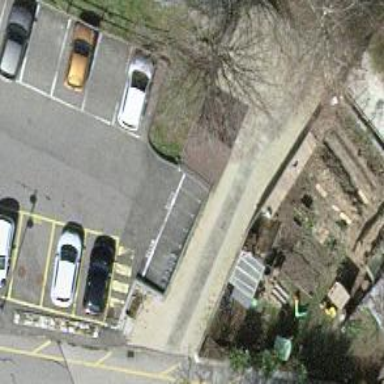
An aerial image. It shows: Parking aisle designated as service road.